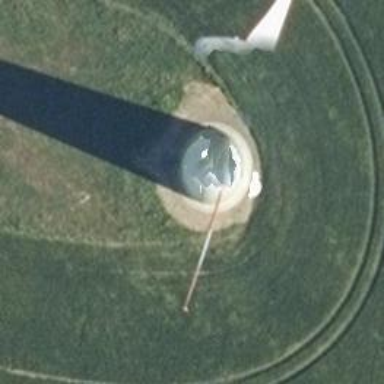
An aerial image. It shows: Wind-powered generator.